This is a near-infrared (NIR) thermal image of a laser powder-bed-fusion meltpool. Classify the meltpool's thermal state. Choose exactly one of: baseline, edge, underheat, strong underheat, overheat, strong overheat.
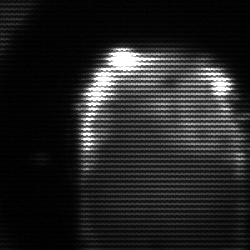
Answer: baseline